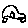
Label: car